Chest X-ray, AP view. Patient: 58 years old, sex F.
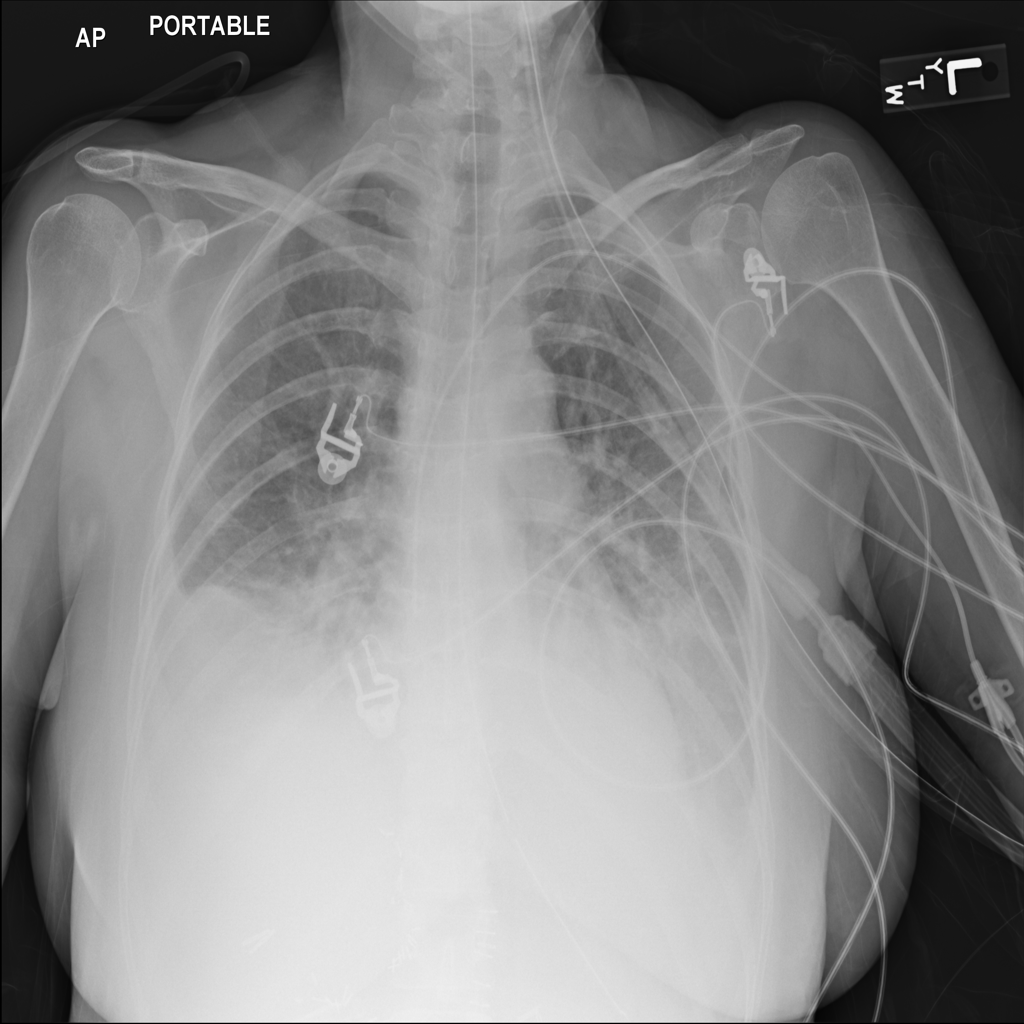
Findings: Atelectasis, Effusion, Infiltration